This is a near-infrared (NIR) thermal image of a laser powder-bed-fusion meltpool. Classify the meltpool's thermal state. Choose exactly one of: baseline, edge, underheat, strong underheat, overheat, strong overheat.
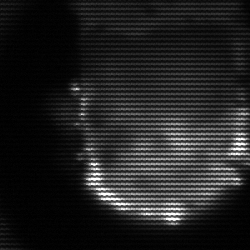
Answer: baseline